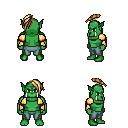
a pixel art fantasy rpg character, male body template, orc, green skin, gold arm armor, teal pants, blonde long mohawk hairstyle, four views (front, back, left, right), 2x2 character sprite sheet, small pixel art, hard edges, no anti-aliasing